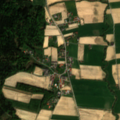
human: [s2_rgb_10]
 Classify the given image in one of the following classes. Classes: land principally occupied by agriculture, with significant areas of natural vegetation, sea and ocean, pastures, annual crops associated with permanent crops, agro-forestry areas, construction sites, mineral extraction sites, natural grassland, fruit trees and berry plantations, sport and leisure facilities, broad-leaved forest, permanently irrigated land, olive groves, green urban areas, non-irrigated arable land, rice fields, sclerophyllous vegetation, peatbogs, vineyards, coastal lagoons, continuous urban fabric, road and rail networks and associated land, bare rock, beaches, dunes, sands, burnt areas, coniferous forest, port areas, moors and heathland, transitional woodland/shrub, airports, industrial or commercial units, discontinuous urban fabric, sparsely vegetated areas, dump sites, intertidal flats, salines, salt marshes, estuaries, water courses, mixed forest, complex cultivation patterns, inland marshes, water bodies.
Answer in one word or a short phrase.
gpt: non-irrigated arable land, complex cultivation patterns, broad-leaved forest